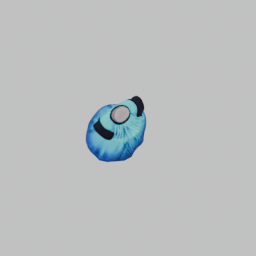
Label: people